Question: How can you set up a 'UIScrollView' to be paged and show 'UIImages' such as the way app screenshots are presented in the app store (example in the image below).
Having the preview either side for the next / previous image is required too (like the old style tabs in Safari (iPhone) for iOS 6 and below).
I have found some example projects, but nothing I have found seems to work properly.
Does anyone know how to replicate this kind of functionality? I preferably do not want to use third party controls, but I am open to suggestions.

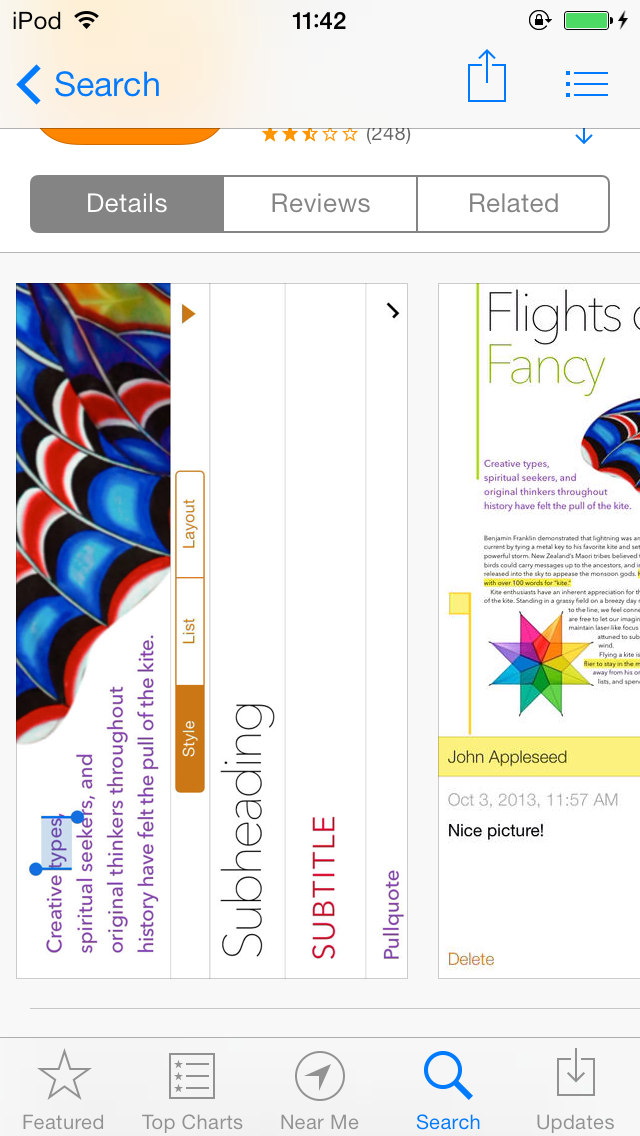
Answer: set the 'UIImageView' frame accordingly so that your screen can show one full image and half of next UIImage. Count the number of images you have and accordingly set the content view of your 'UIScrollView'. You can refer this link <URL>
and <URL>